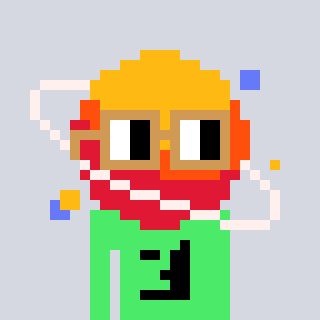
a pixel art character with square brown glasses, a saturn-shaped head and a teal-colored body on a cool background